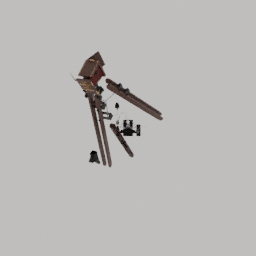
Label: tools